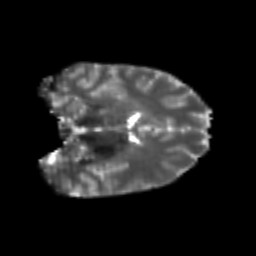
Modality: T2w
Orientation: coronal
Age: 23
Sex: female
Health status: healthy
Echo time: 0.074 s